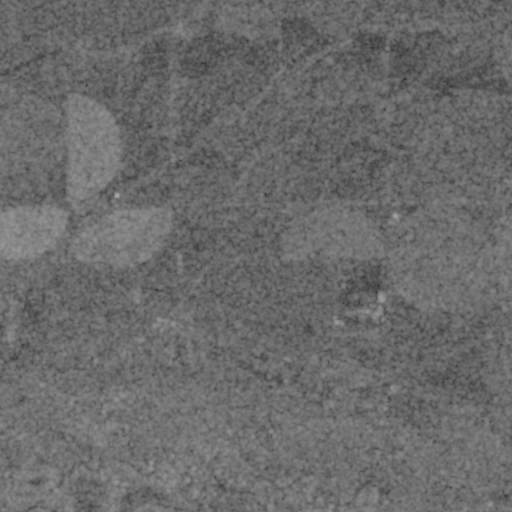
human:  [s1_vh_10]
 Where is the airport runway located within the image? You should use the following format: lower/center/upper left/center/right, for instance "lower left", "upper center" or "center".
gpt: The airport runway is located in the upper left of the image.
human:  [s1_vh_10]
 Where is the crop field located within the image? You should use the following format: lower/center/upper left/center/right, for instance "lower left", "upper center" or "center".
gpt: The crop field is located in the lower right of the image.
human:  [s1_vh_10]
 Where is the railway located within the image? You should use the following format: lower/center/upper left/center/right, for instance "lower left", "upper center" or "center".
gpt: The railway is located in the lower of the image.
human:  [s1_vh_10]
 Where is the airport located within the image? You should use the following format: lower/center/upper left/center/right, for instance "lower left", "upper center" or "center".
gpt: There is no airport in the image.

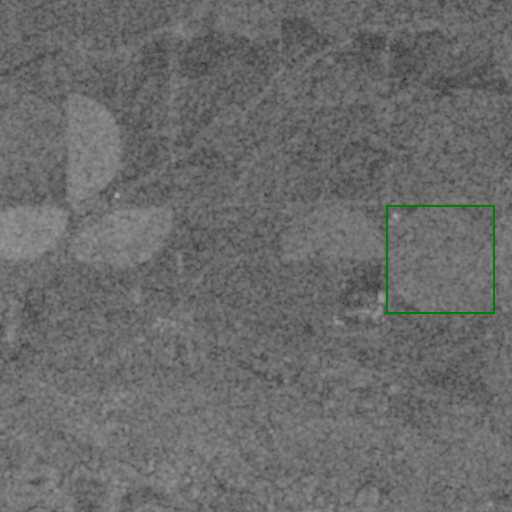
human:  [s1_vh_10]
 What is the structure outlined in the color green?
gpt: The structure outlined in green is a crop field.
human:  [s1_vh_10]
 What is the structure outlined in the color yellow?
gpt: There is no yellow outline.